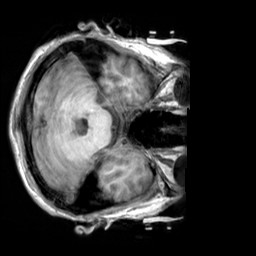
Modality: T1w
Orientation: axial
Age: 26
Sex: male
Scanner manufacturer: siemens
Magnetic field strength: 3 T
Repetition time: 2.3 s
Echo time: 0.00303 s